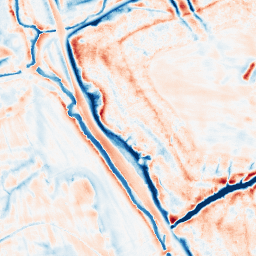
Category: edge_preserving
Decomposition family: bilateral
Decomposition parameters: d: 21
sigma_color: 150
sigma_space: 100
Upsampling method: quintic
Upsampling parameters: scale: 8
Upsampling scale: 8